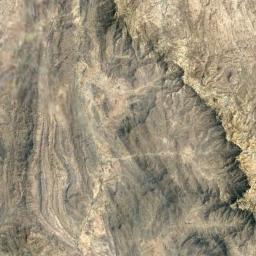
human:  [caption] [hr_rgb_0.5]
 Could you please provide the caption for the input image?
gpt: Most of the area on this mountain is grey rock .

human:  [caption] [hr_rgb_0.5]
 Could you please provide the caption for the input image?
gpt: The mountain is consist of half of black soil and half of yellow soil .

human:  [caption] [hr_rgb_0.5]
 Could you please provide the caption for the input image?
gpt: There is the mountain of uneven .

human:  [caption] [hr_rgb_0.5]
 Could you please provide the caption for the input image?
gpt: The mountain has a rugged surface and its rocks are yellow .

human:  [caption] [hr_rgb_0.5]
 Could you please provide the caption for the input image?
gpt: There are bare land on the yellow mountain .